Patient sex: M
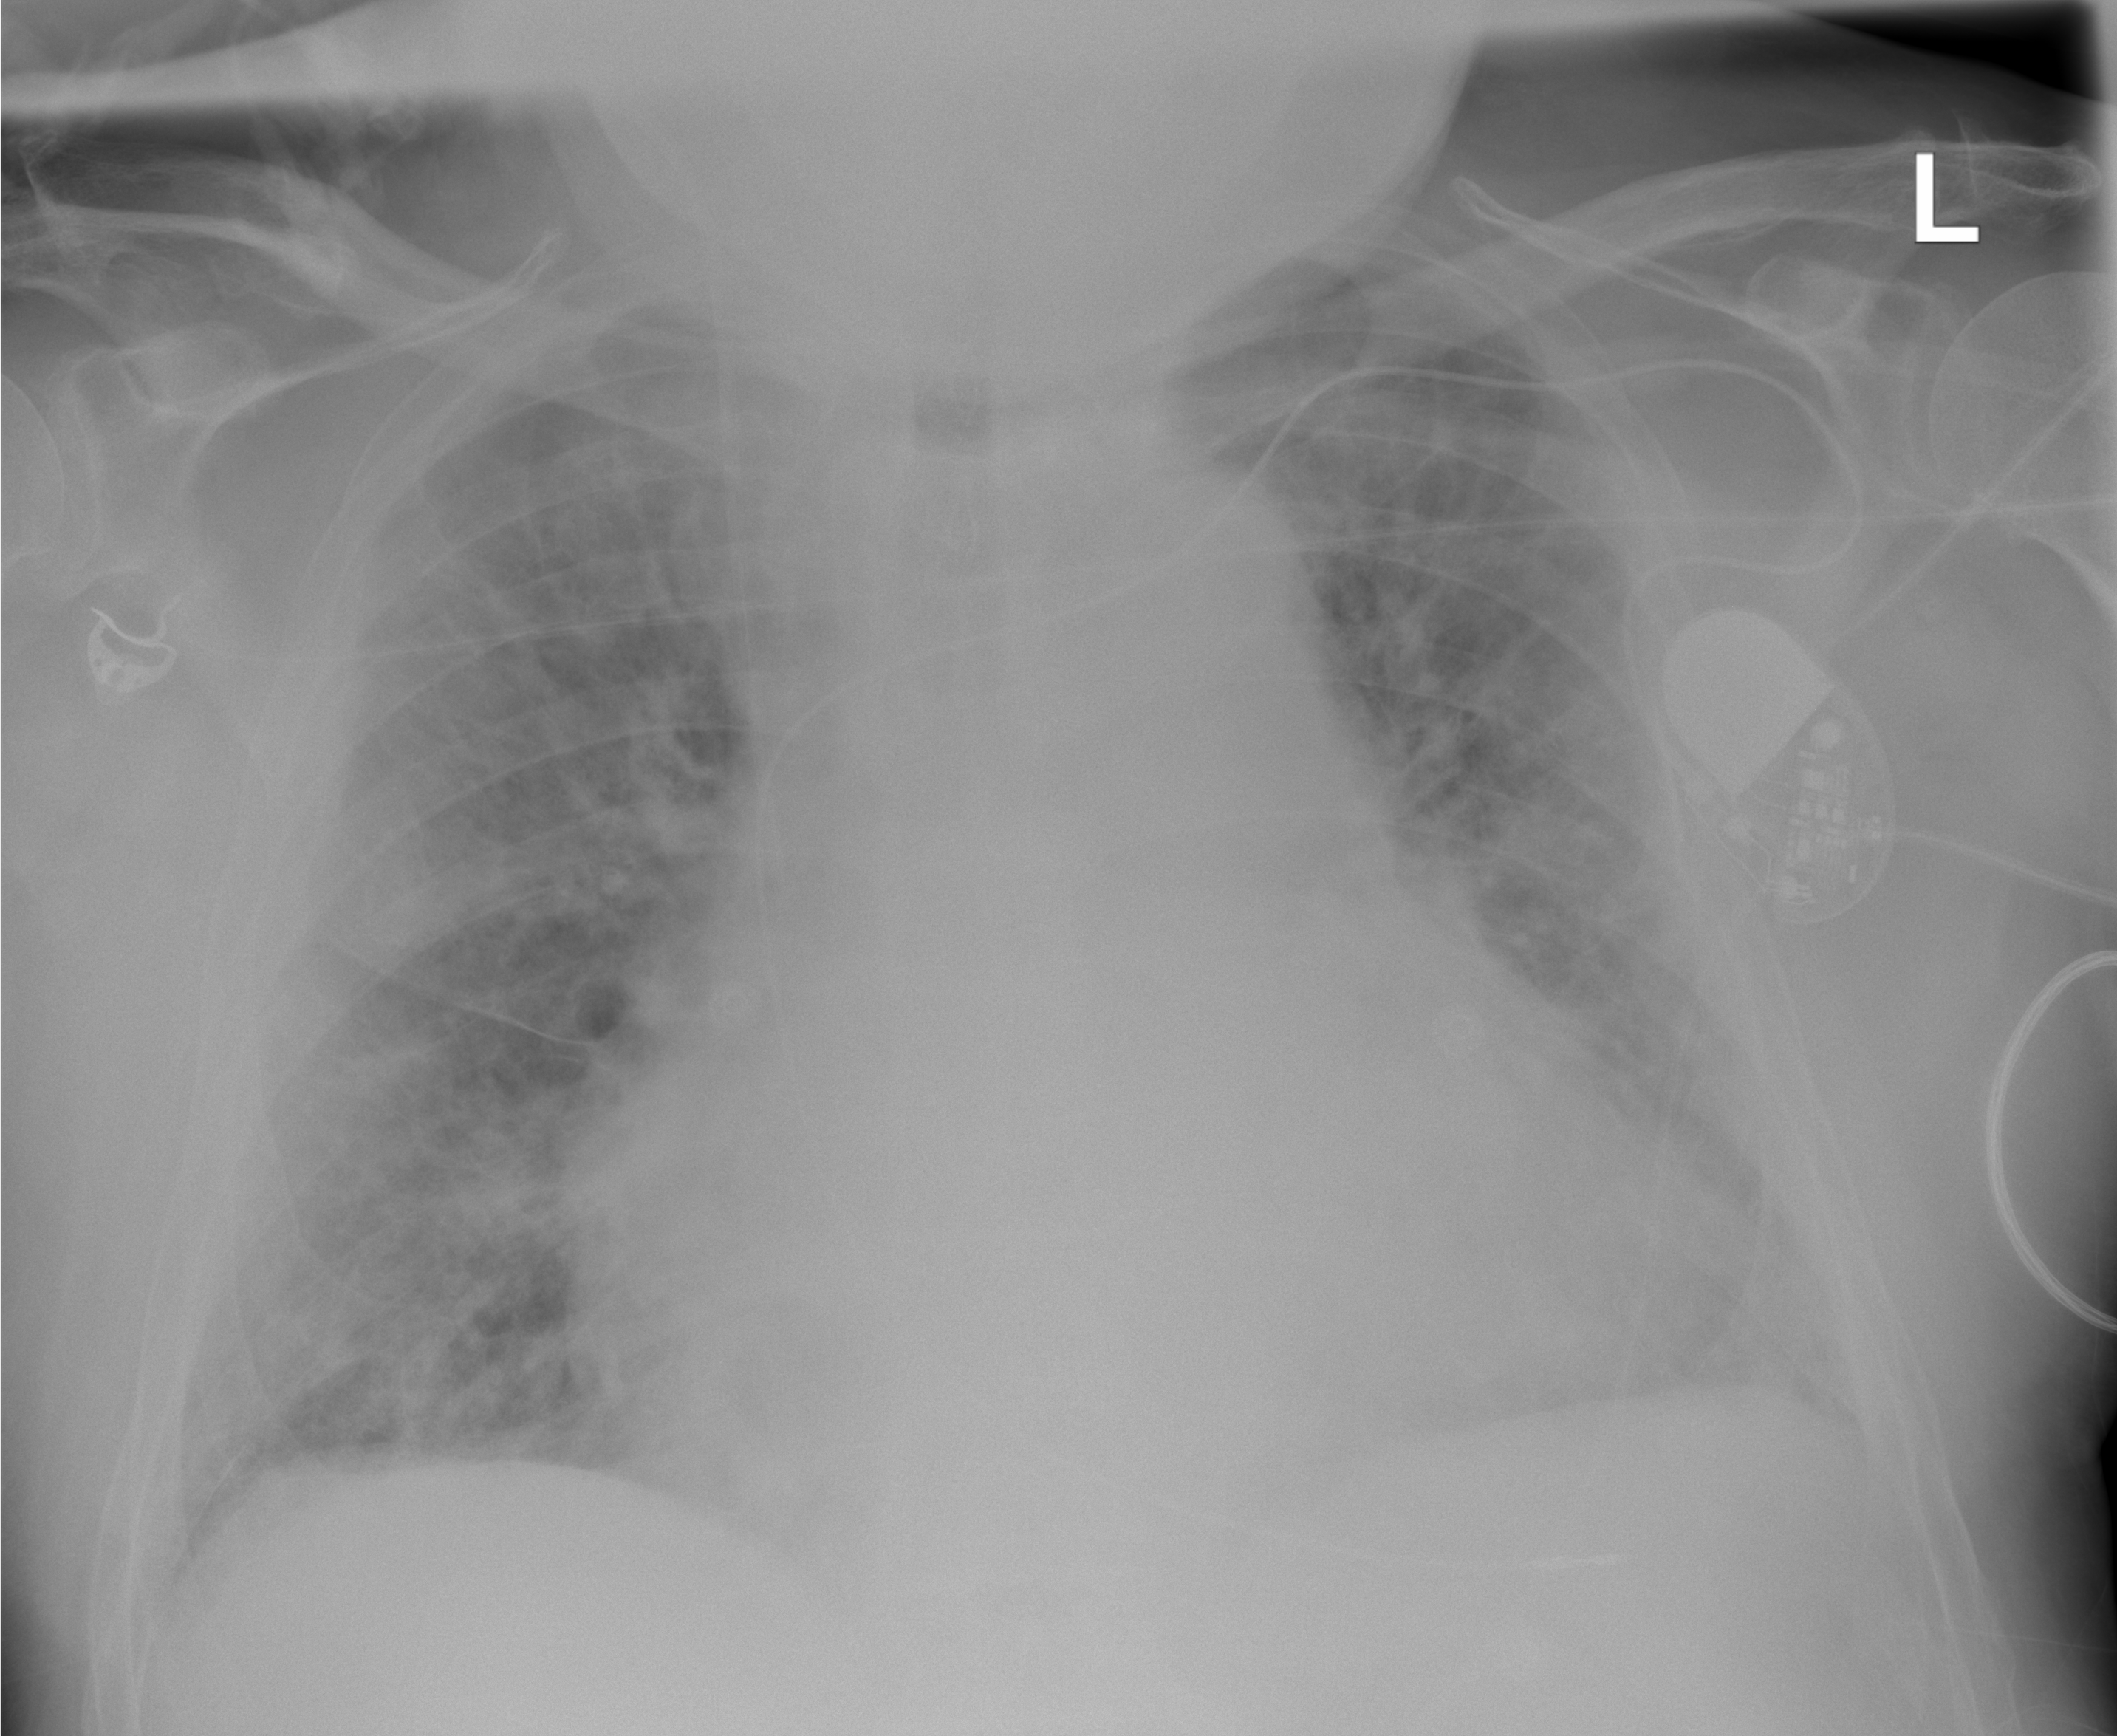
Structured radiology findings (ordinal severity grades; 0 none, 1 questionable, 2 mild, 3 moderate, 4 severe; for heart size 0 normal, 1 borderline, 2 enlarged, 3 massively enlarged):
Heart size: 0
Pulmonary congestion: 0
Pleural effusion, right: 1
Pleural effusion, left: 1
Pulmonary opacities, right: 2
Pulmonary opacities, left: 2
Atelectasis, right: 0
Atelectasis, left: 0